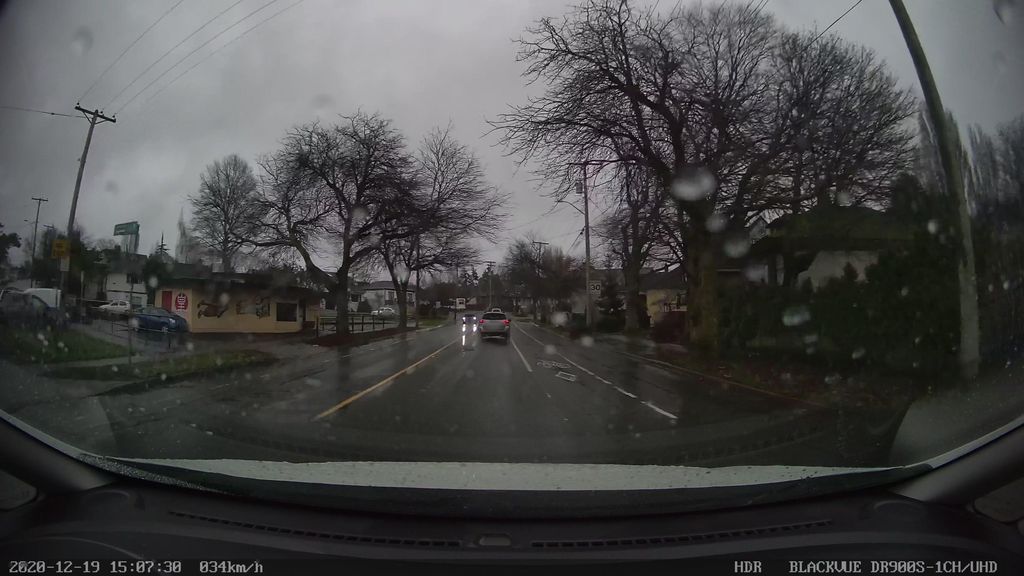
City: victoria